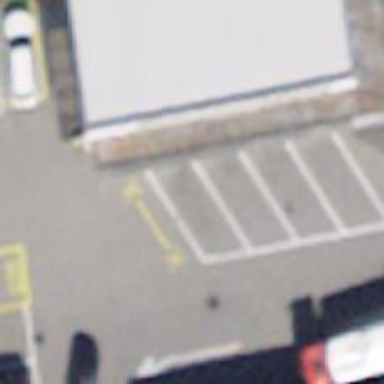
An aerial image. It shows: Post office.